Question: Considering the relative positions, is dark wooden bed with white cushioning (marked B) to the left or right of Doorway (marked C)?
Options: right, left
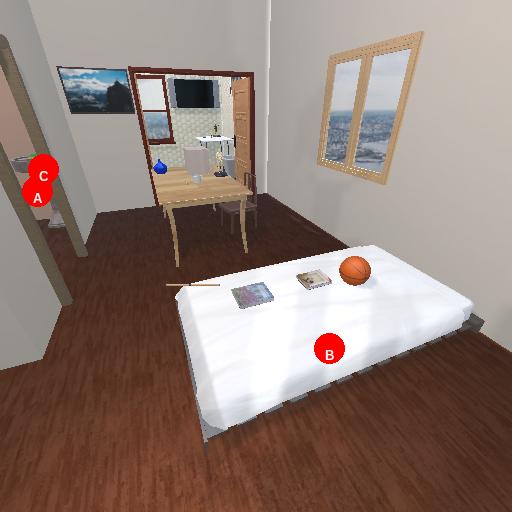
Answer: right